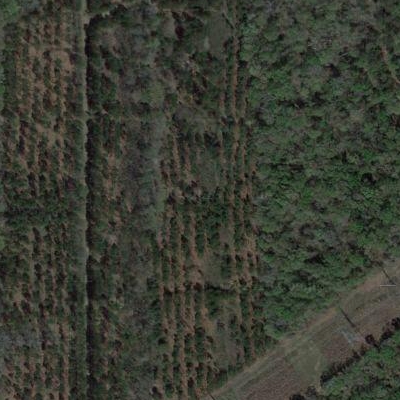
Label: eForest